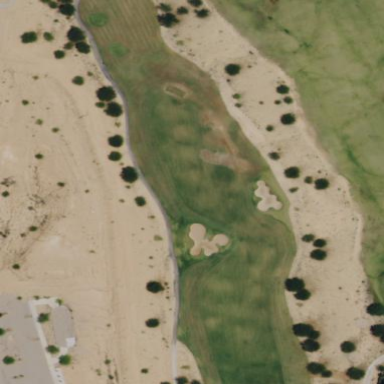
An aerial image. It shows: Rough golf area with grass surface.